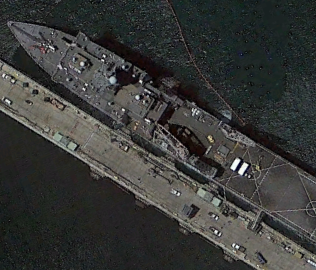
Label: combat